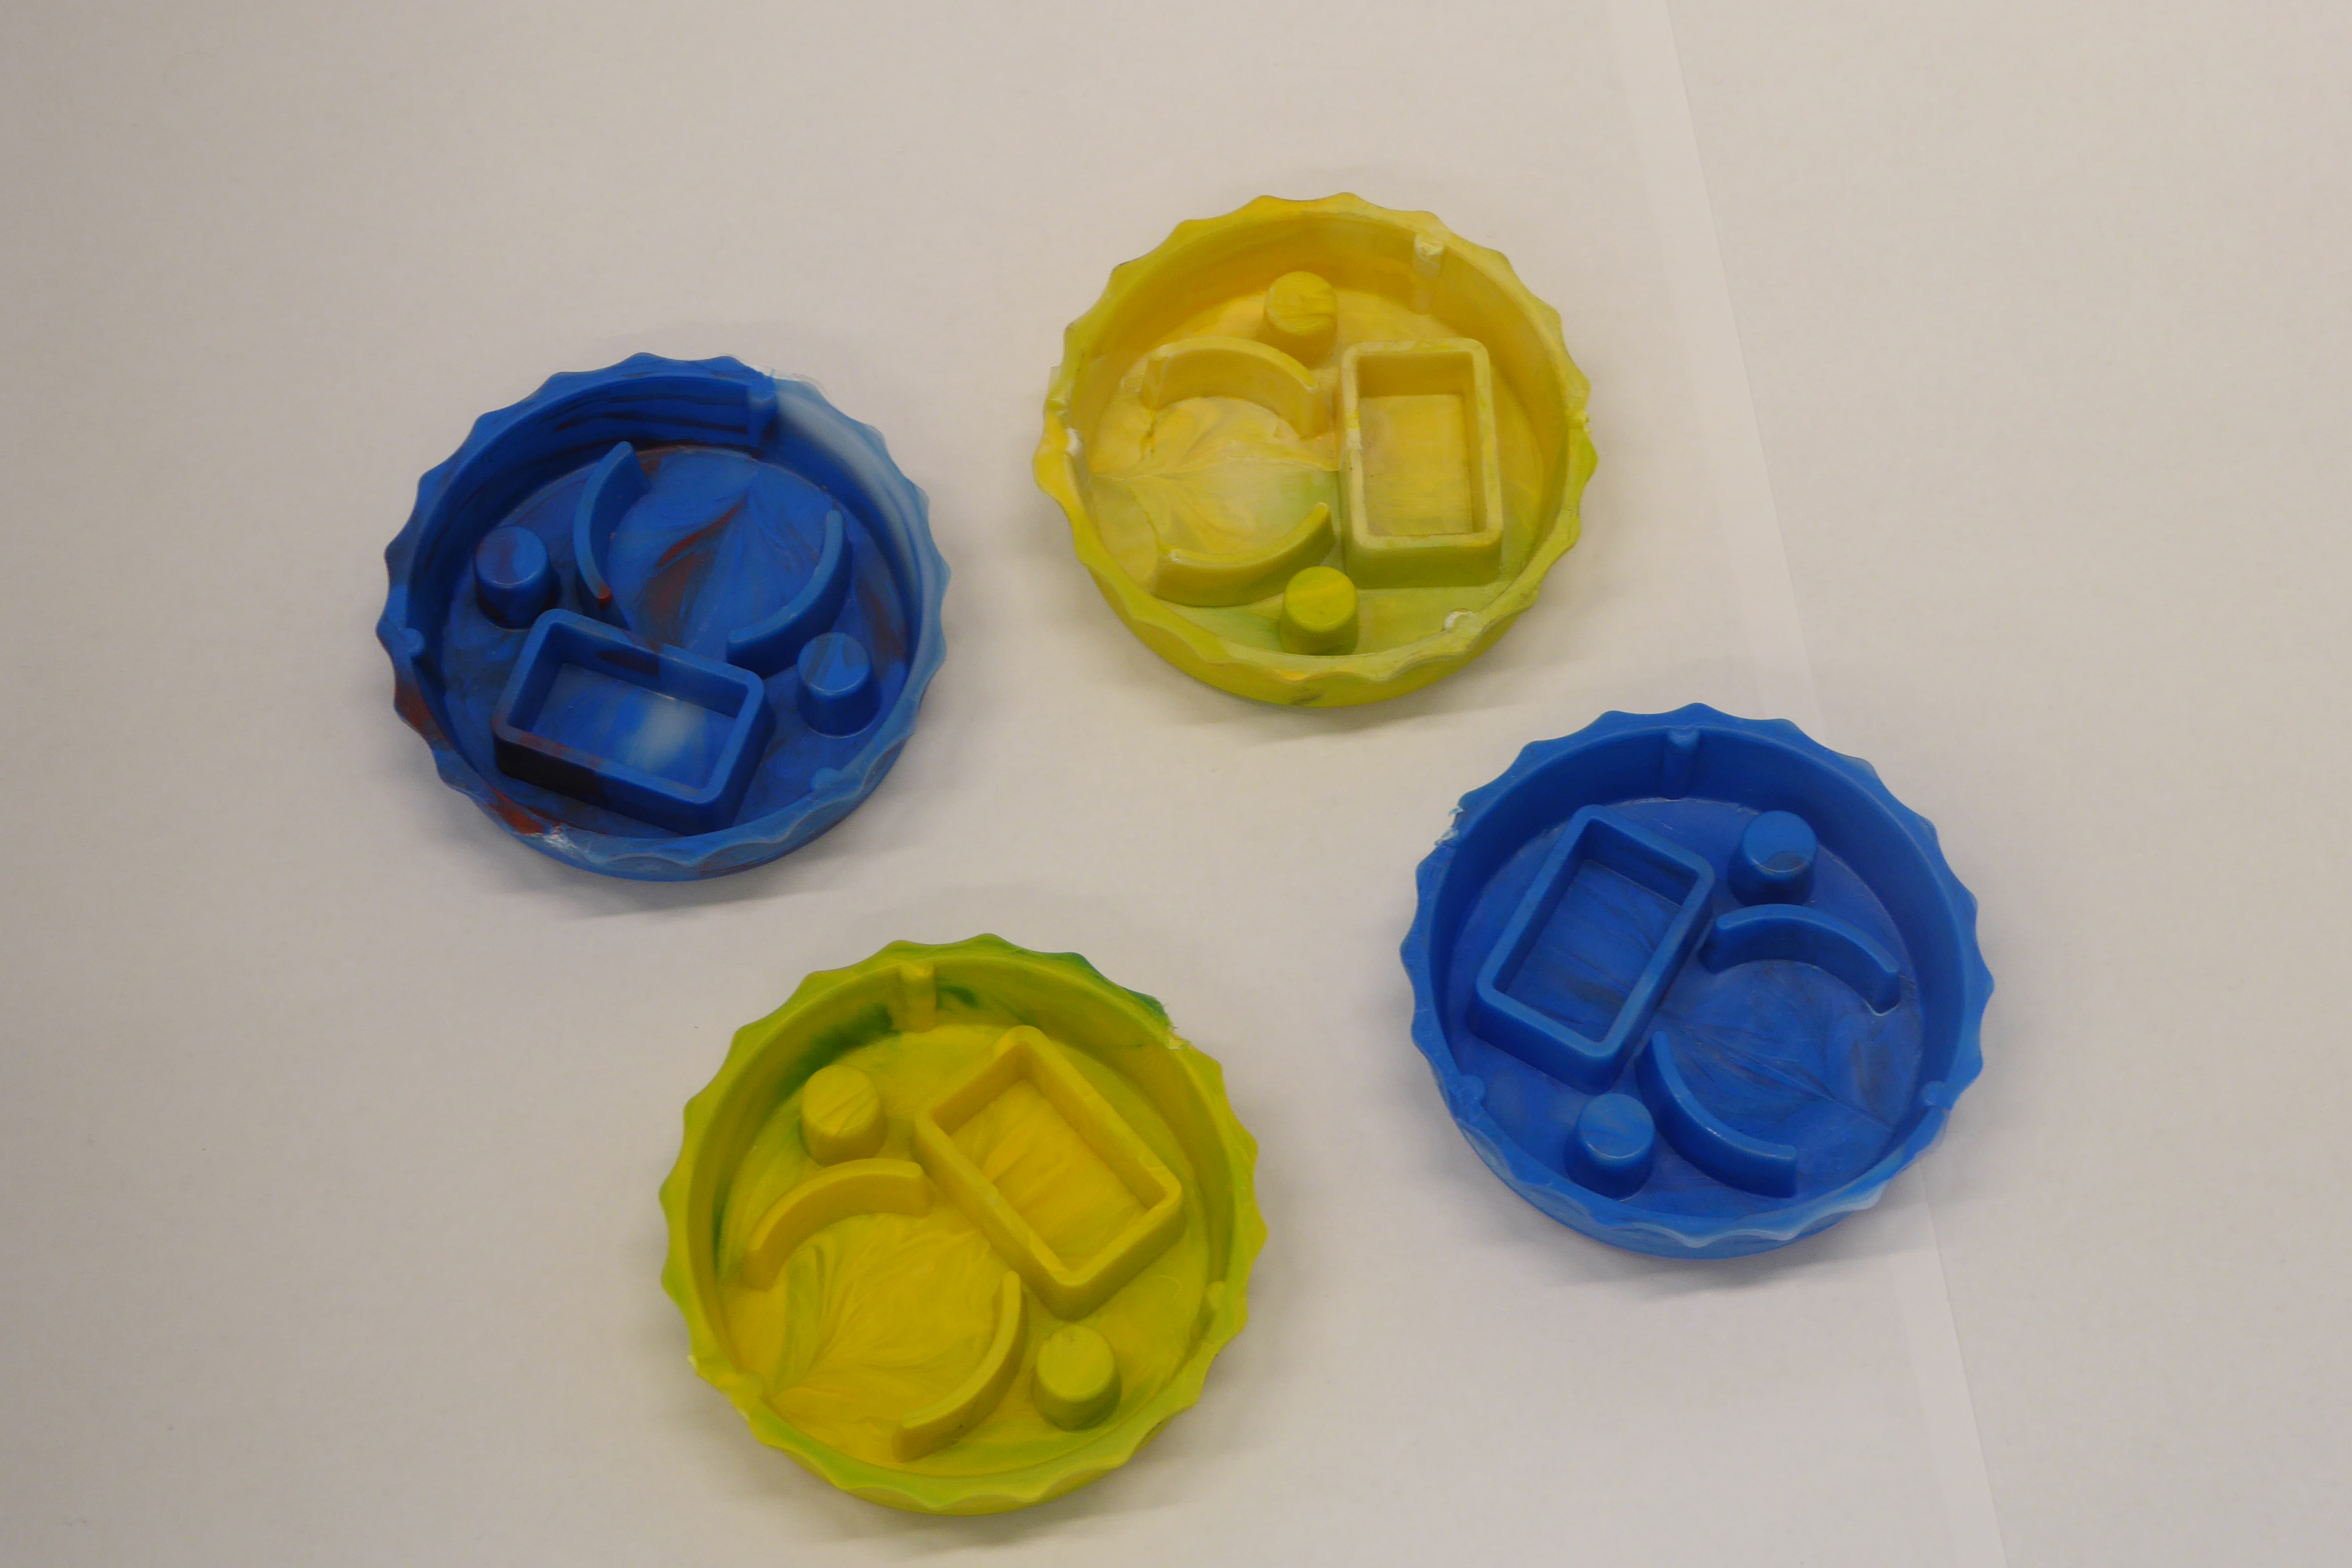
Label: Bottle Opener - Cover